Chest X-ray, PA view. Patient: 58 years old, sex F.
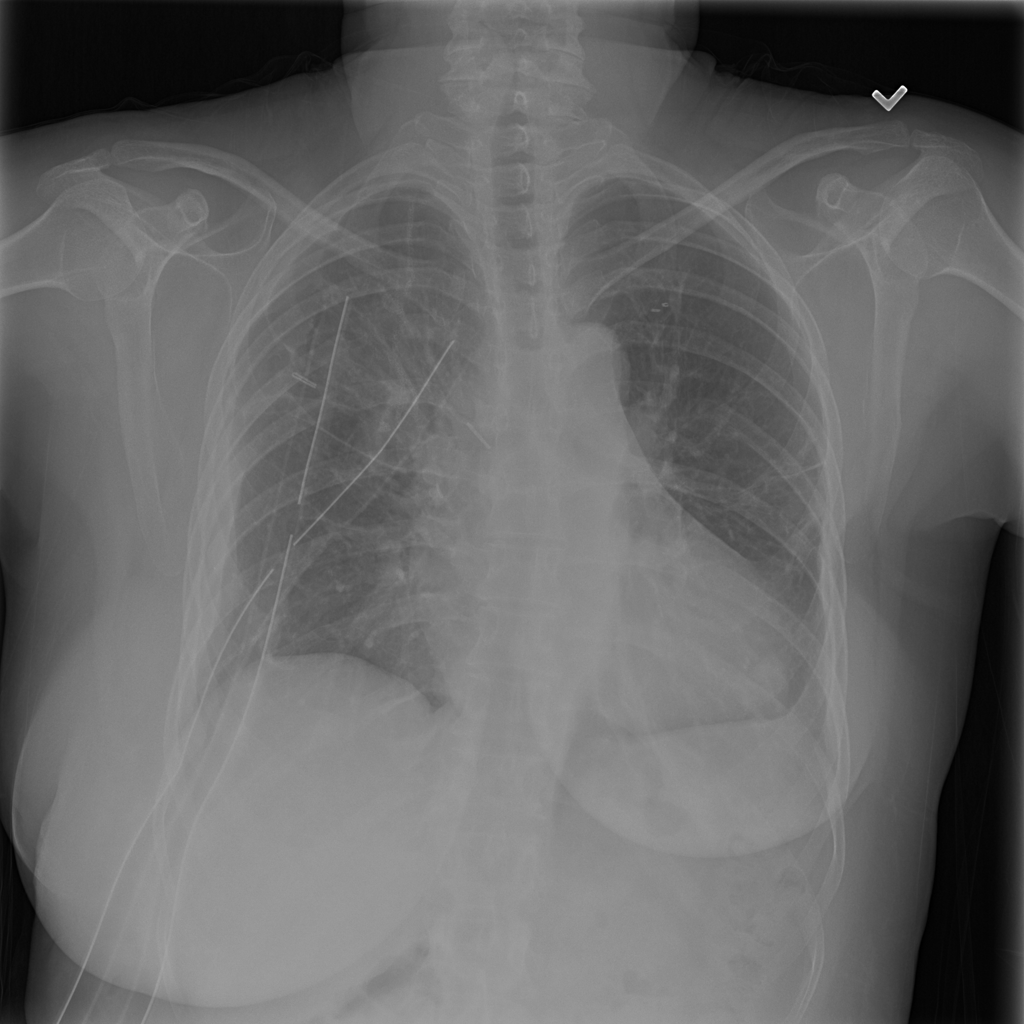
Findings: No Finding